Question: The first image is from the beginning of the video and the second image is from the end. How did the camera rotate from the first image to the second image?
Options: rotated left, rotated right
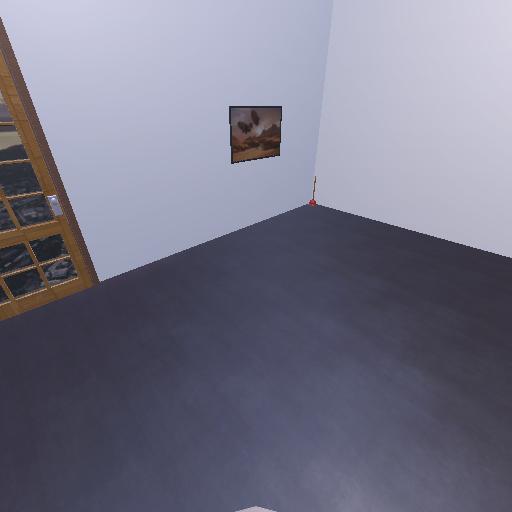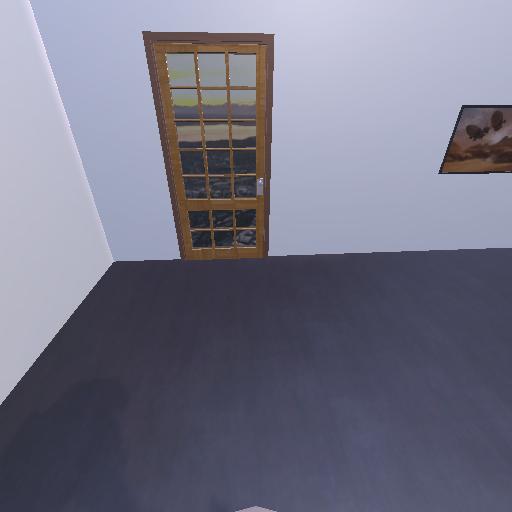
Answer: rotated left